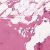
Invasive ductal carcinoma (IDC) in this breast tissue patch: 0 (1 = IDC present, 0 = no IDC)